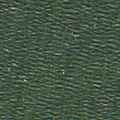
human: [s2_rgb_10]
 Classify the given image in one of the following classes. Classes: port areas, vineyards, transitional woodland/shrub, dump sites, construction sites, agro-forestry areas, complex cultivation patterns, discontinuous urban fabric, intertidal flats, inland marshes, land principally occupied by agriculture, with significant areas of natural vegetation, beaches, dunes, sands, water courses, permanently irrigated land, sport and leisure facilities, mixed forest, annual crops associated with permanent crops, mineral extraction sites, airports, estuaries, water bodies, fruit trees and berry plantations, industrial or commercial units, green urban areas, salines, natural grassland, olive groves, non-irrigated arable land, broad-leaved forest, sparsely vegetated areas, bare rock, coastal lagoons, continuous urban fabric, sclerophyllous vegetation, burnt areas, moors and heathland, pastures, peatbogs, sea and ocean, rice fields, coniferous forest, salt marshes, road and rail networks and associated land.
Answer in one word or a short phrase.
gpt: sea and ocean